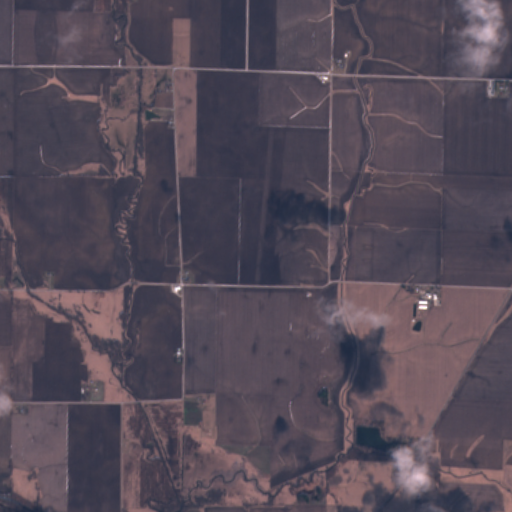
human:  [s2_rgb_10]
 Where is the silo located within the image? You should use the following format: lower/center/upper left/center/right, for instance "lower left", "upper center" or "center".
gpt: The silo is located in the lower center of the image.
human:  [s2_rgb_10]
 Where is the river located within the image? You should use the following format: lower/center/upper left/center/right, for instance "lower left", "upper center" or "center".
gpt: The river is located in the right of the image.
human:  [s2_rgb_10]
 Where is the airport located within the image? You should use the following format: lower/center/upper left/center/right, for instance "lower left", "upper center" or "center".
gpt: There is no airport in the image.